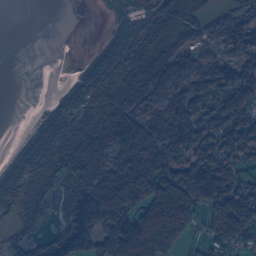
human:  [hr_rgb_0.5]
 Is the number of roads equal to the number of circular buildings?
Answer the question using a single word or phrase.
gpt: no

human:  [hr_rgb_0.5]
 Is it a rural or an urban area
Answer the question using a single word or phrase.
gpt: rural

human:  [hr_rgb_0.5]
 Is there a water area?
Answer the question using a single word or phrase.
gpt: yes

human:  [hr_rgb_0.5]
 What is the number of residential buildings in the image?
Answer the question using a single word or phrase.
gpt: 229

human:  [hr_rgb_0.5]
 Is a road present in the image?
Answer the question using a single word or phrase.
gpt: yes

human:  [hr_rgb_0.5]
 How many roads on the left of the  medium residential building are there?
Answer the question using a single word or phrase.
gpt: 304

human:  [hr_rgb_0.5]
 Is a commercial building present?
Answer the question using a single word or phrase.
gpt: yes

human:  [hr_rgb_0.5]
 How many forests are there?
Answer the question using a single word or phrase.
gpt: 226

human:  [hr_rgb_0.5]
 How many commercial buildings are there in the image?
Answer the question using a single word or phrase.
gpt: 3

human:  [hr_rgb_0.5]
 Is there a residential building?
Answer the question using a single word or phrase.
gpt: yes

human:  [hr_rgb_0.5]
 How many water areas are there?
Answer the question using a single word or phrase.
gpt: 41

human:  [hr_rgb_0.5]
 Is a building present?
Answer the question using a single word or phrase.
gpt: yes

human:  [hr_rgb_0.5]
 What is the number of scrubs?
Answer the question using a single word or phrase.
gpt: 79

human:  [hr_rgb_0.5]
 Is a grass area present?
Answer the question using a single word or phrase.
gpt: yes

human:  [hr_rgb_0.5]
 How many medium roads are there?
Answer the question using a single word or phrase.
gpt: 0

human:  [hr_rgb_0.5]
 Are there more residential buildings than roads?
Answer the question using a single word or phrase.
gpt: no

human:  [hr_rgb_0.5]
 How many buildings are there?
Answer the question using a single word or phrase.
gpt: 244

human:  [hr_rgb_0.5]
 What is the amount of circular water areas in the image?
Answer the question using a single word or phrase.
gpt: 8

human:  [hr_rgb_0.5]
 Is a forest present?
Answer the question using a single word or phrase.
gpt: yes

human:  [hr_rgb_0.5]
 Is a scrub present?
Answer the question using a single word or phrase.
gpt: yes

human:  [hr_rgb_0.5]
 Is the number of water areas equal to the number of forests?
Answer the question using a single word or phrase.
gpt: no

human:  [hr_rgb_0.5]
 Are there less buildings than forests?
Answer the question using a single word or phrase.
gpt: no

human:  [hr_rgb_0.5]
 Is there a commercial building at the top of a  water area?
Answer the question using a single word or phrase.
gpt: yes

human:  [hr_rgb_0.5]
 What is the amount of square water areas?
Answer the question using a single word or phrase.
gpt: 8

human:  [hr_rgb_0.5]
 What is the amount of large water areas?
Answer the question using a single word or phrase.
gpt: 7

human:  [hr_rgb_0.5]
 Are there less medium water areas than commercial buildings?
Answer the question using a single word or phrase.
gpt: no

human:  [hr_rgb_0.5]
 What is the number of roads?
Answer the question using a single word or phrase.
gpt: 341

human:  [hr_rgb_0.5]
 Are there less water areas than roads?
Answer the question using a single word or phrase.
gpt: yes

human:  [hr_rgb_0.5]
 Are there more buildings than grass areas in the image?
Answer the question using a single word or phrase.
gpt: yes

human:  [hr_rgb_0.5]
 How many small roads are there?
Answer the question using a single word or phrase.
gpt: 341

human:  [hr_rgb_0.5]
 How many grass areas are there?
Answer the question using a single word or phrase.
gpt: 105

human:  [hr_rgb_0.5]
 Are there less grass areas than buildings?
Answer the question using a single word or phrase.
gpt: yes

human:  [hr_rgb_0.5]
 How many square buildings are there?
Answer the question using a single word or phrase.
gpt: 0

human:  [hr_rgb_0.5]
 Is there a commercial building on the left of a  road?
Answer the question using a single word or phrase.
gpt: yes

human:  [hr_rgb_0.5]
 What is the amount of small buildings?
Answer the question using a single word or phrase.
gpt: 242

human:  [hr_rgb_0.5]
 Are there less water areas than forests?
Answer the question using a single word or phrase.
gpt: yes

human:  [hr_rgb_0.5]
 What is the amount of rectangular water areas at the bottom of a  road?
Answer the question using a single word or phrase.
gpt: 8

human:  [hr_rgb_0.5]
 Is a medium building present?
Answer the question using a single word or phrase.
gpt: yes

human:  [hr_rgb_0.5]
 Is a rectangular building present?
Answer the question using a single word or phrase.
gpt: yes

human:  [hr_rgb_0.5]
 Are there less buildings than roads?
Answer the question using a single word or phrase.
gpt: yes

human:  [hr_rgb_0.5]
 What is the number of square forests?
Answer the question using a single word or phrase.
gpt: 1

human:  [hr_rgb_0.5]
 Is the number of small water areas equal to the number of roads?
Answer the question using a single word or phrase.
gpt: no

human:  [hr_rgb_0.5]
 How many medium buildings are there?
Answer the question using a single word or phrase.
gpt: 1

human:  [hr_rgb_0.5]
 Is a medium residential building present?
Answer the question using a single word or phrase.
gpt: yes

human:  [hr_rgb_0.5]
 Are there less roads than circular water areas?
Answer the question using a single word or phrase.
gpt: no

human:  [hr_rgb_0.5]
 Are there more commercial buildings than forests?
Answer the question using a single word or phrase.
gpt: no

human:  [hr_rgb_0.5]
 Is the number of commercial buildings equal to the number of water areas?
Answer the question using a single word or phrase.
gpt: no

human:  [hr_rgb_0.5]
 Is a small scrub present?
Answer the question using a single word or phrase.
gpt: yes

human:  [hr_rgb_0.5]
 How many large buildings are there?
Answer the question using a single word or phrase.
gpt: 1

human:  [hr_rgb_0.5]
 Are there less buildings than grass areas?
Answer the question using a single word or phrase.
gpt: no

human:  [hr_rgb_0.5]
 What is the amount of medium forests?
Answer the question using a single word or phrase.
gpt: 57

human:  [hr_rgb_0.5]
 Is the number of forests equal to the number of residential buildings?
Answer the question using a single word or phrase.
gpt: no

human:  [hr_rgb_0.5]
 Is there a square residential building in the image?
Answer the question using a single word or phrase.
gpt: no

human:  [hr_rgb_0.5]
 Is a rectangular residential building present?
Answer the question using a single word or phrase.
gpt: yes

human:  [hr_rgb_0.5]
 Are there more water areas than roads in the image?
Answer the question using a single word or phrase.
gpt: no

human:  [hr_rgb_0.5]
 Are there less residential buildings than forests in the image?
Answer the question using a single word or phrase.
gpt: no

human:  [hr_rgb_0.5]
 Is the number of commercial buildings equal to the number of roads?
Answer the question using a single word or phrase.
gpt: no

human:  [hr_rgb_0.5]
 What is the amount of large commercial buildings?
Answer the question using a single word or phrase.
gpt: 0

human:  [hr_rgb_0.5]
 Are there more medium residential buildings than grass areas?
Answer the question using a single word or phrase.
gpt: no

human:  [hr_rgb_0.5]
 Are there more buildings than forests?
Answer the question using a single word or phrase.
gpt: yes

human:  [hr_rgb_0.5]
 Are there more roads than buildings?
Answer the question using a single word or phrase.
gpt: yes

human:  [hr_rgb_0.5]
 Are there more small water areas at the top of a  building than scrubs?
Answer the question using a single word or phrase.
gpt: no

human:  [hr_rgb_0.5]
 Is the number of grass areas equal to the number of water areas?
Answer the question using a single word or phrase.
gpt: no

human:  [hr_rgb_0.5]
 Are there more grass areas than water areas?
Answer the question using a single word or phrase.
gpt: yes